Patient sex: M
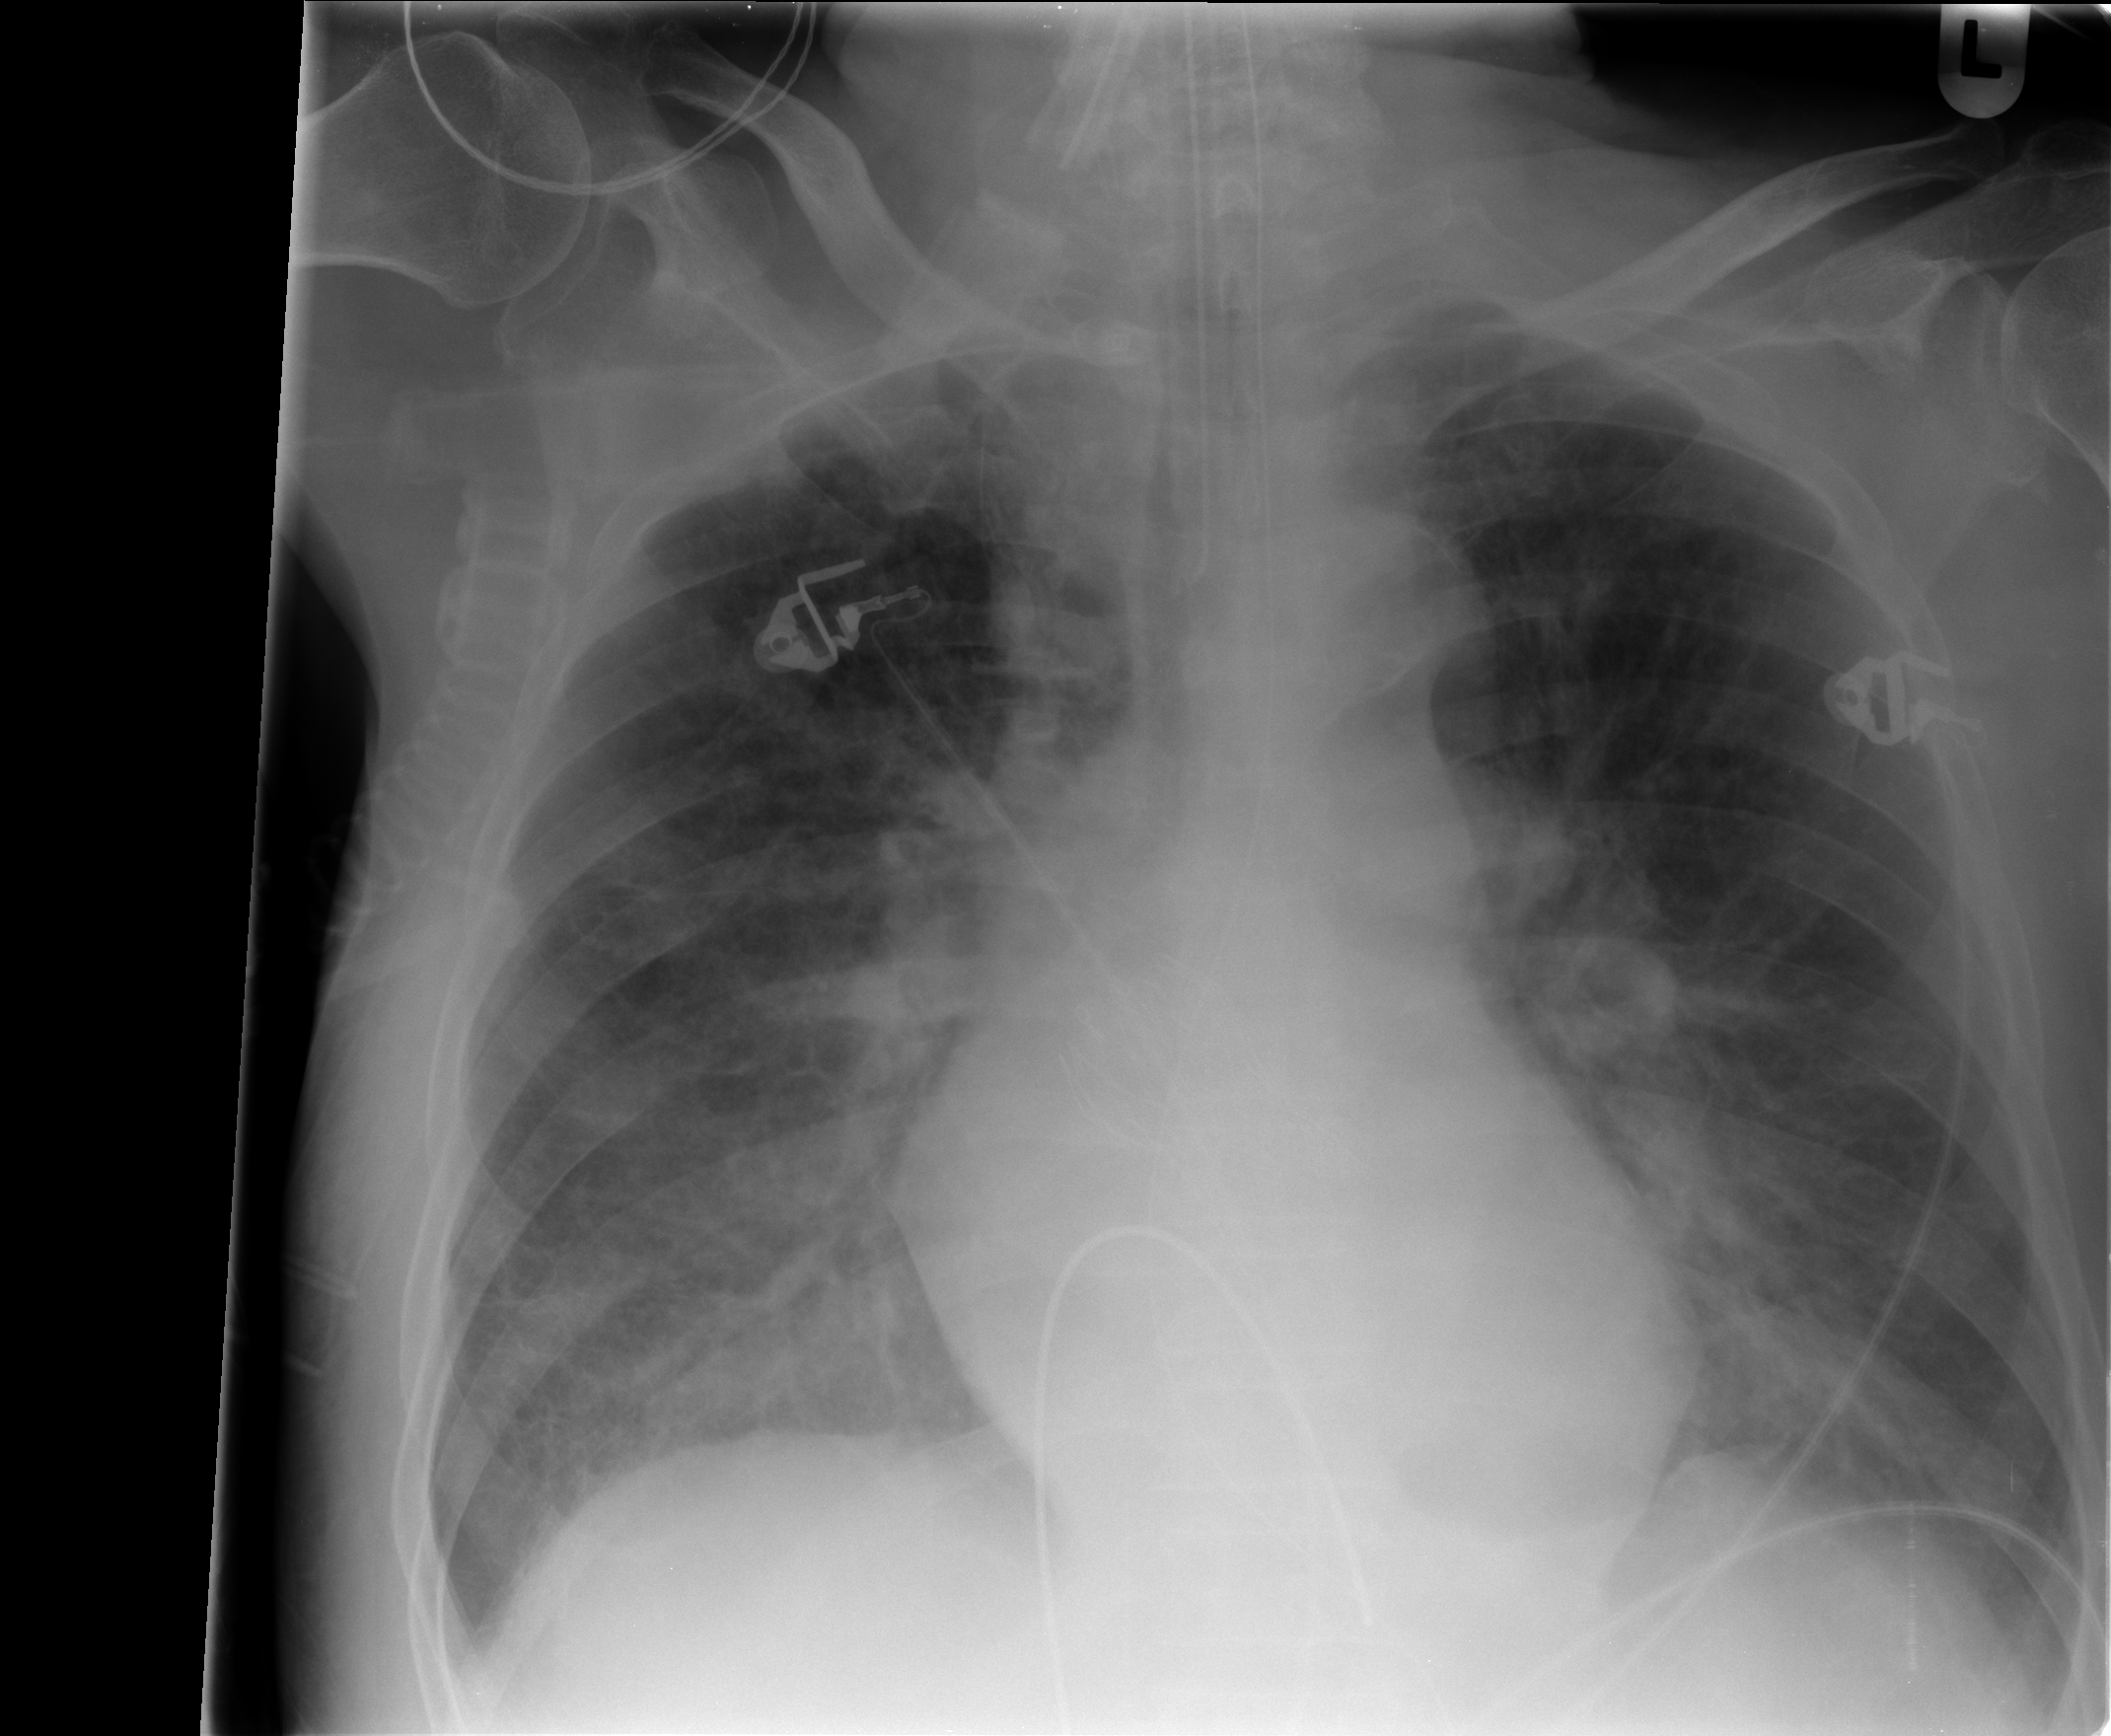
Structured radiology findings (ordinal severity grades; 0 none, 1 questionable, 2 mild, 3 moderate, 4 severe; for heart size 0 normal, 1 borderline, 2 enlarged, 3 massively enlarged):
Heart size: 1
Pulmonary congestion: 2
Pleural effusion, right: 0
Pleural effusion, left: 2
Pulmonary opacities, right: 3
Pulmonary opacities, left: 3
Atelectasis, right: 2
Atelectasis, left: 2